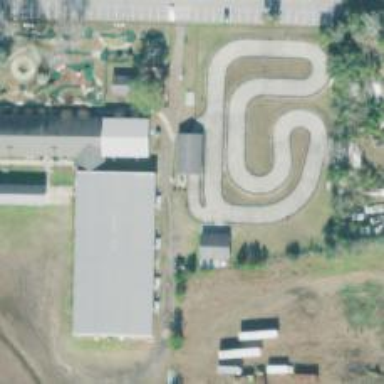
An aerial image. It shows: Karting raceway.